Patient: sex M, age 37
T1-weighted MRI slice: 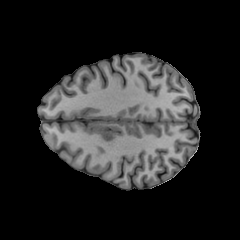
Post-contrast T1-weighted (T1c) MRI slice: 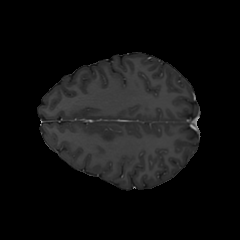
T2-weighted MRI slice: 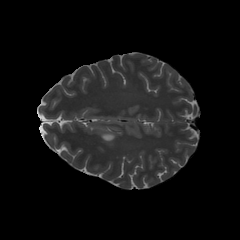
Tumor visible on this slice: yes
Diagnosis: Astrocytoma, IDH-mutant
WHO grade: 2